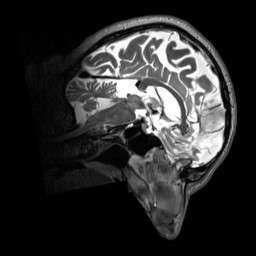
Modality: T2w
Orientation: sagittal
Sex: male
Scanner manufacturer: siemens
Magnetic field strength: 3 T
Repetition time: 3.2 s
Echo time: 0.409 s